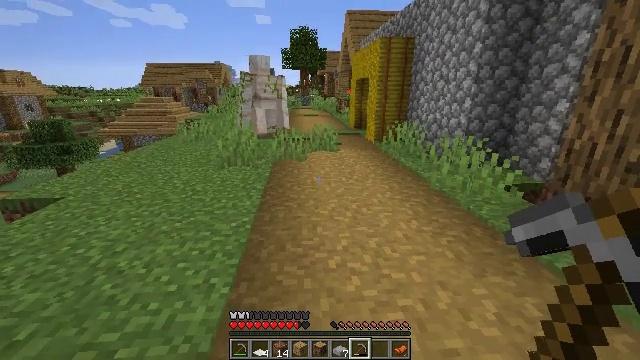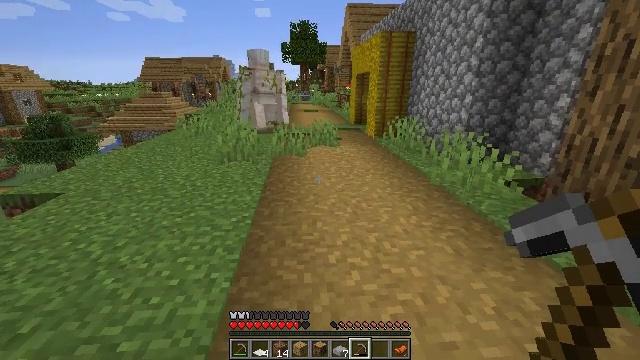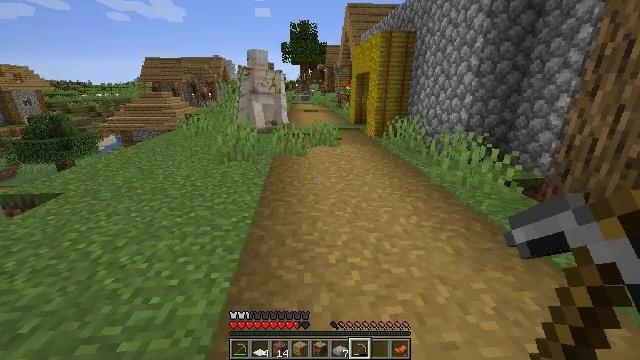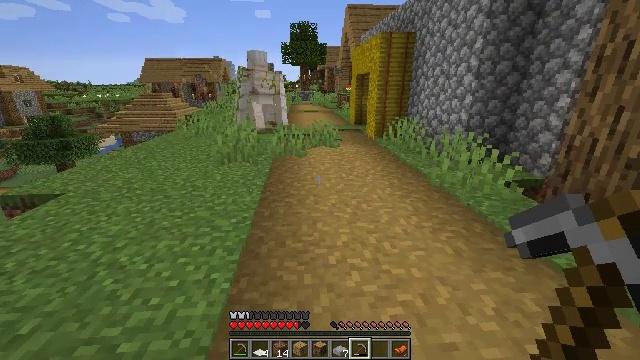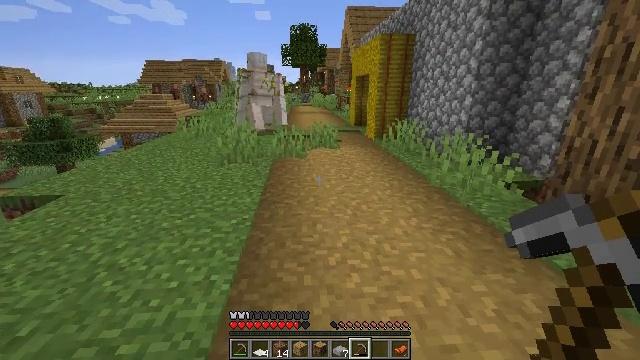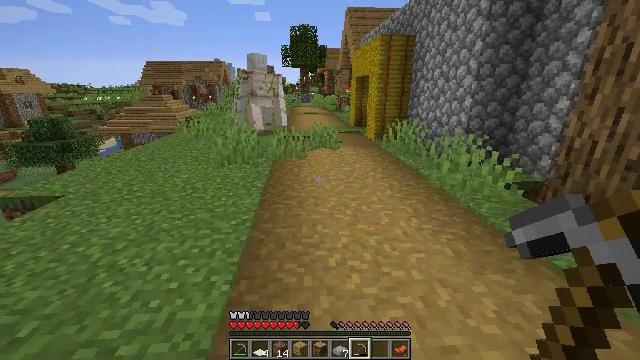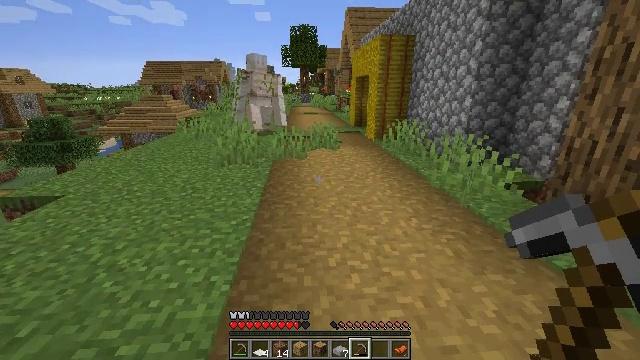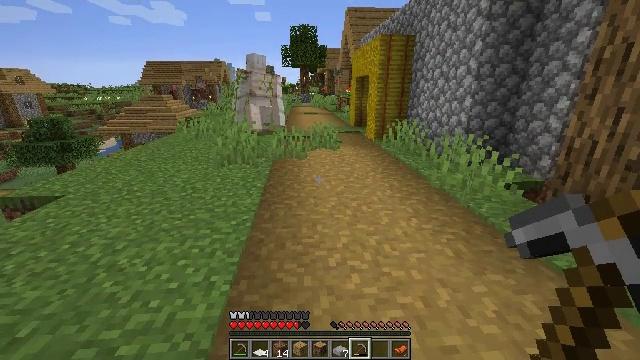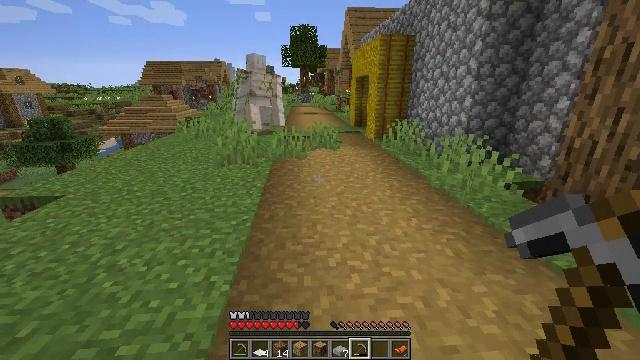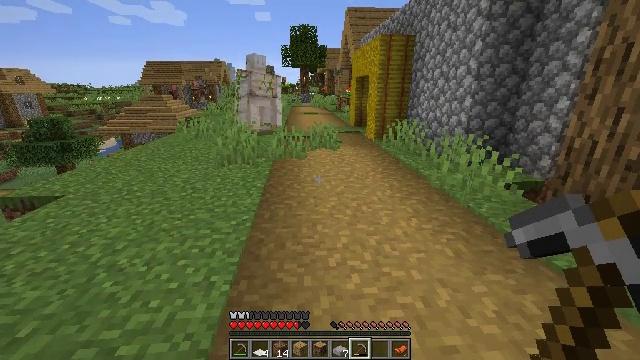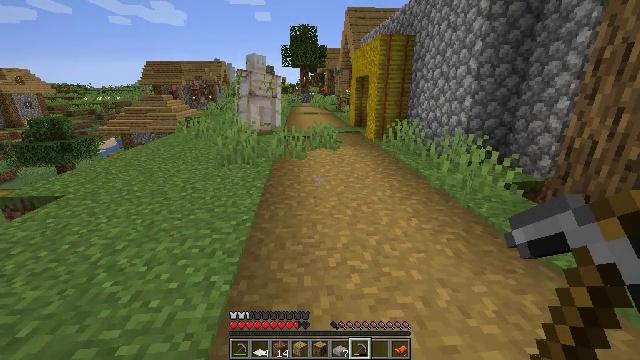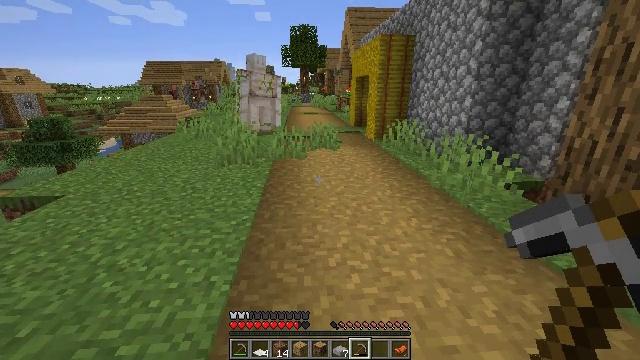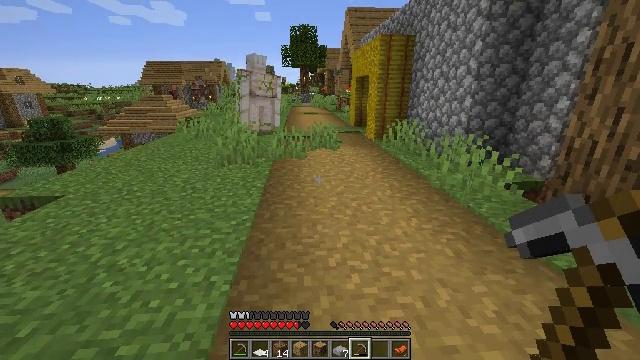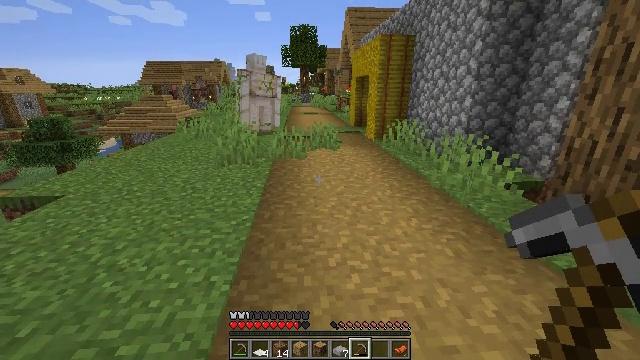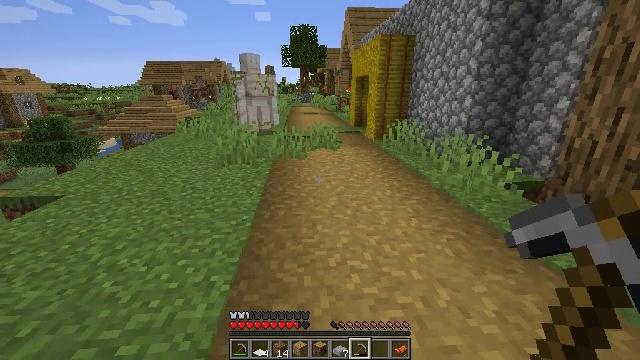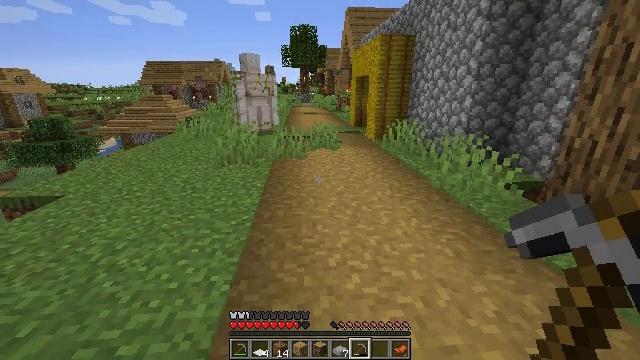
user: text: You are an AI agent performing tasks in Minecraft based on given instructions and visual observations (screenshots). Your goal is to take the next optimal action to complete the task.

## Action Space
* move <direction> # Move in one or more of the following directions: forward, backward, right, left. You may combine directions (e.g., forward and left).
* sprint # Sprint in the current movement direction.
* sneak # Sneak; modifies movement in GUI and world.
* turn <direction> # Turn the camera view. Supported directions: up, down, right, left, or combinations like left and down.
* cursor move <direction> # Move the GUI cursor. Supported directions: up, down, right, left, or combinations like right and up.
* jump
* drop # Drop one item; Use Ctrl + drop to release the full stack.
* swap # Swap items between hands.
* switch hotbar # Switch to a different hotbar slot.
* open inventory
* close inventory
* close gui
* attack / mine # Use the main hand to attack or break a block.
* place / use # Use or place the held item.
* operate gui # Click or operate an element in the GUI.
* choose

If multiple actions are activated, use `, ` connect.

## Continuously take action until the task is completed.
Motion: motion action
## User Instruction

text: Mine oak stairs.
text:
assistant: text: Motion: turn down
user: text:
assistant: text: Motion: no_op
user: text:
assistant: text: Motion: no_op
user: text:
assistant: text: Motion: no_op
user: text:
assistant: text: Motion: no_op
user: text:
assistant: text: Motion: no_op
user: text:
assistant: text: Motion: no_op
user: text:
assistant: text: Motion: no_op
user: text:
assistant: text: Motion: no_op
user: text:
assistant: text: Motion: no_op
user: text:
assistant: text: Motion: no_op
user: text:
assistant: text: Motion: no_op
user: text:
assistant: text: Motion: no_op
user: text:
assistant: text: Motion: no_op
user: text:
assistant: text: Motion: no_op
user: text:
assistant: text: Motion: no_op
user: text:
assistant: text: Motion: no_op
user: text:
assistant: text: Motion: no_op
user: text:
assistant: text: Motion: no_op
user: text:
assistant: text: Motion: no_op
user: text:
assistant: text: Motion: no_op
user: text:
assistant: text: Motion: move forward and move right
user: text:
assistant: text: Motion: move forward and move right
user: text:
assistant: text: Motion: move forward and move right
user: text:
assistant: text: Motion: move forward and move right
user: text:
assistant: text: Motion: move forward
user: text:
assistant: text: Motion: move forward
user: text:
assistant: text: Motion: move forward
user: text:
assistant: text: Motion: move forward
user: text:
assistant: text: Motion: move forward